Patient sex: M
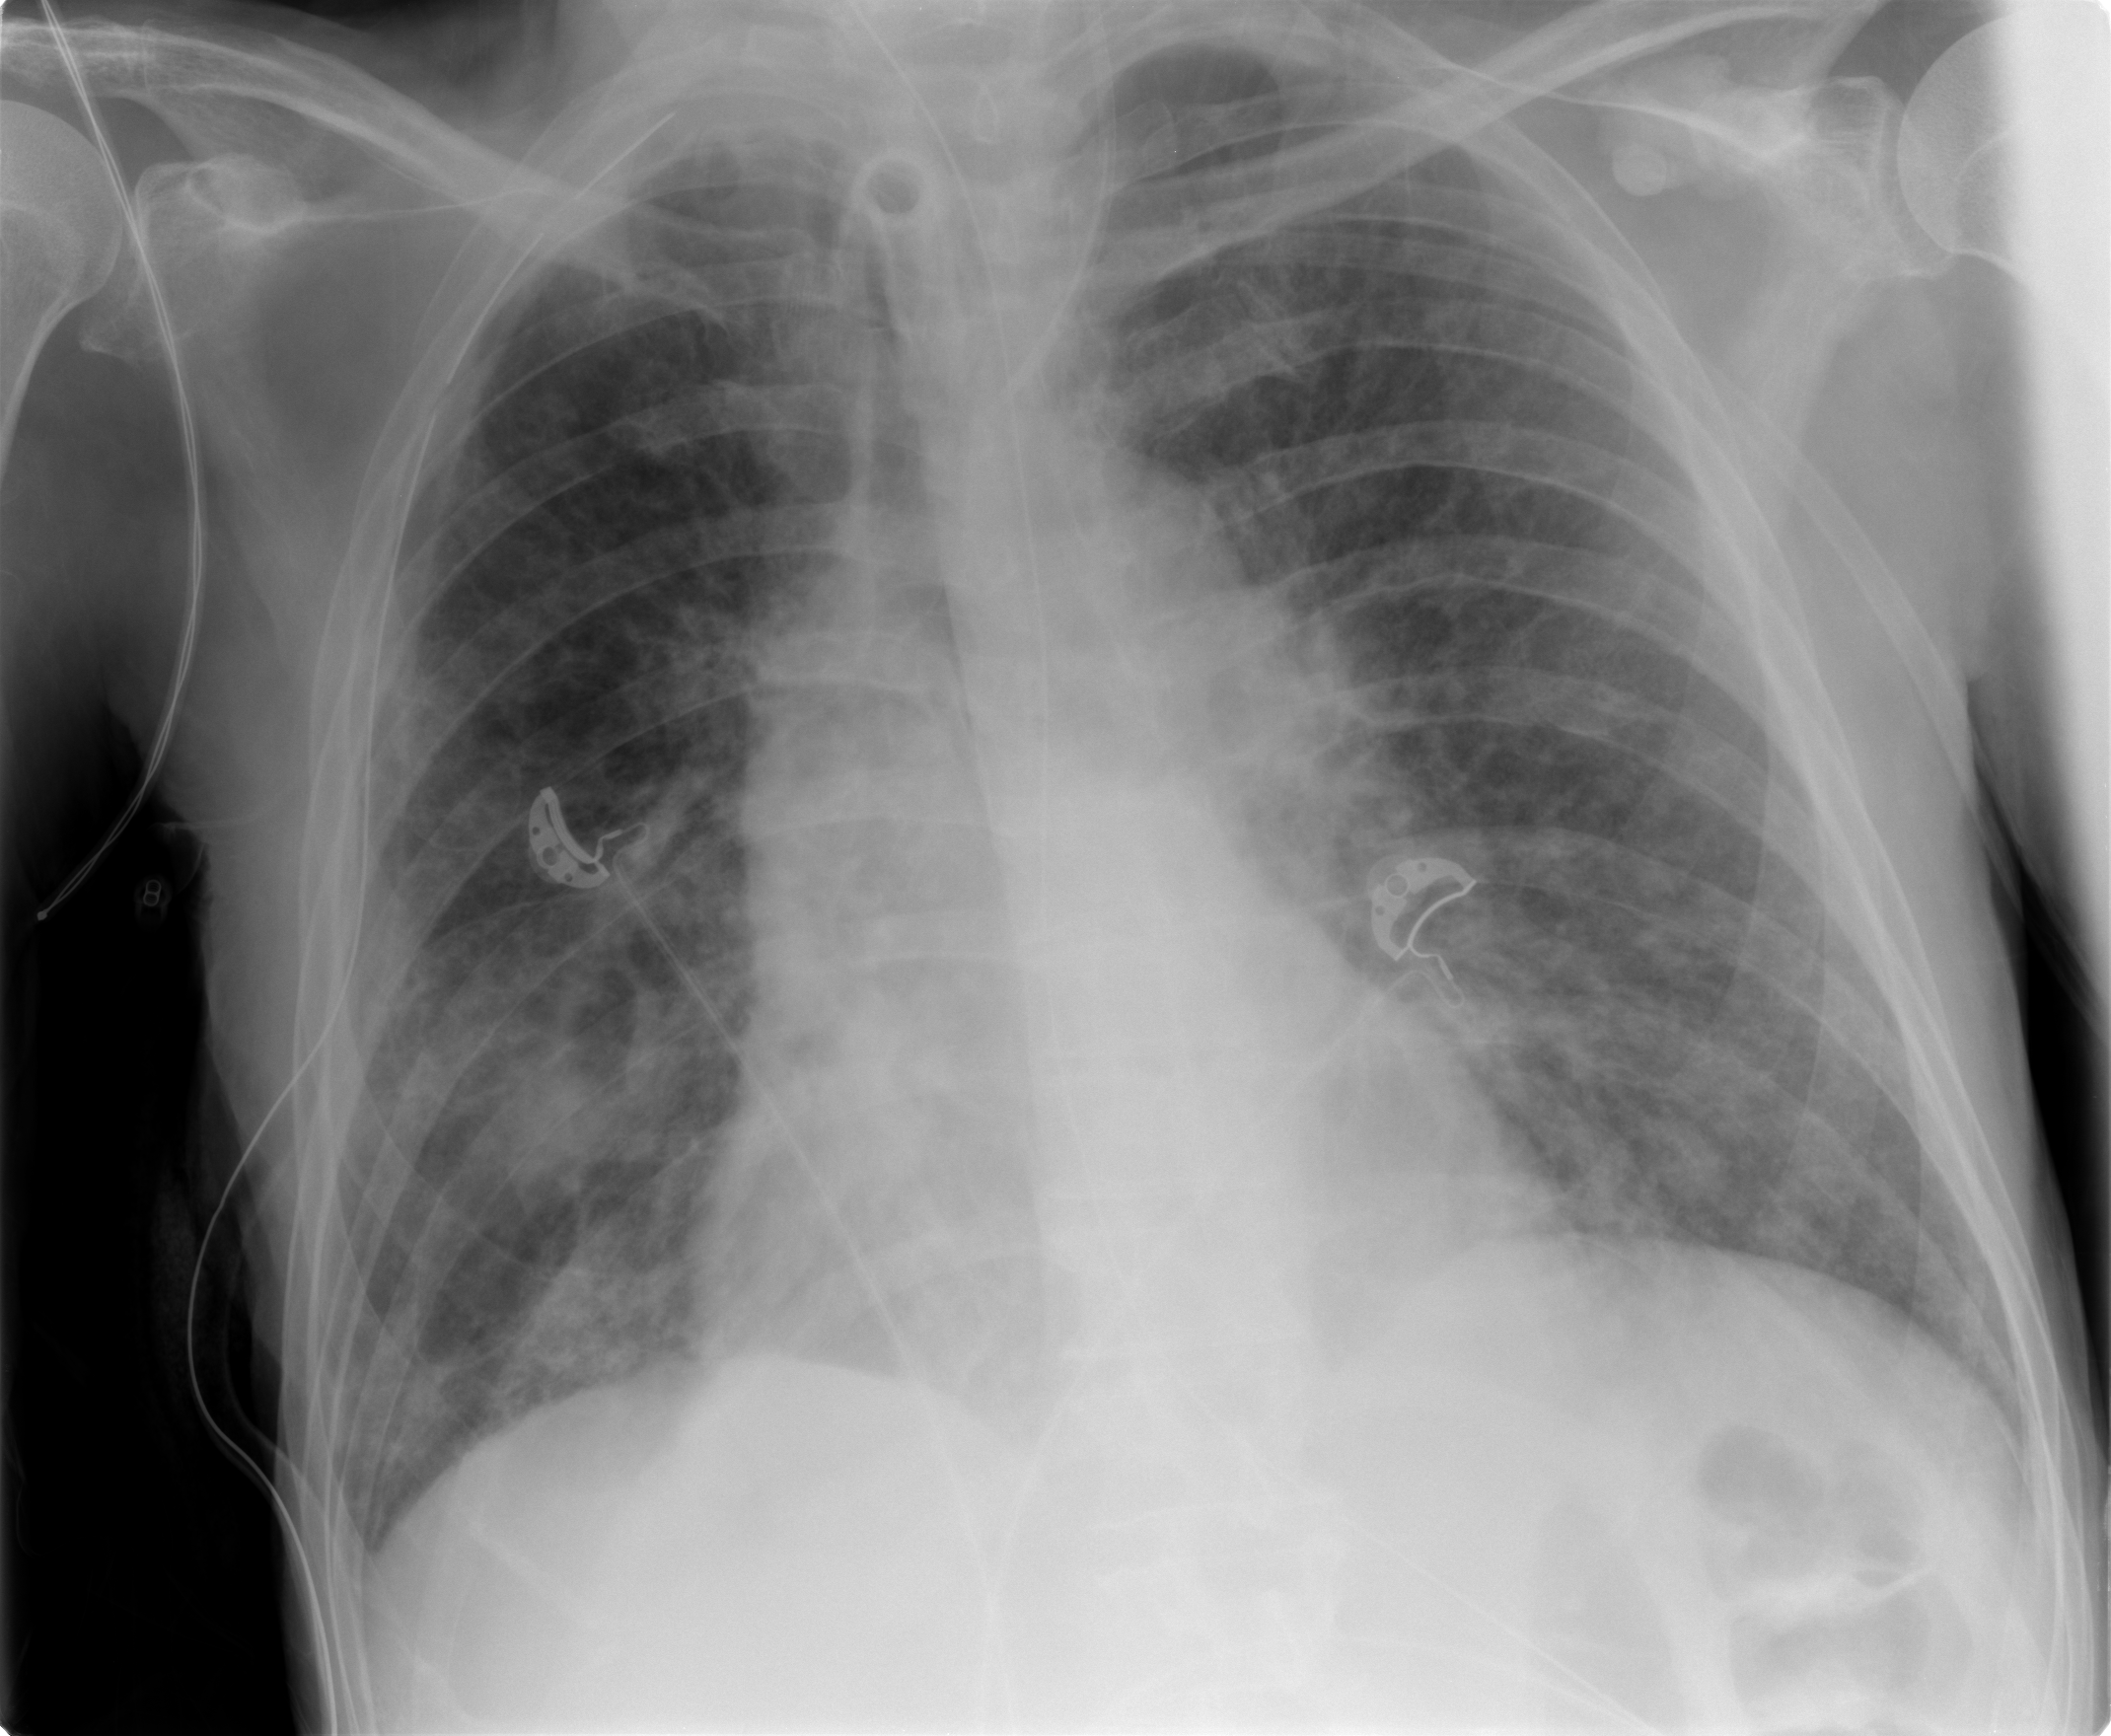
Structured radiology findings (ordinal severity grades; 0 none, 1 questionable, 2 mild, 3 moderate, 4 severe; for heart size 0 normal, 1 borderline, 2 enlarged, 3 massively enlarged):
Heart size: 0
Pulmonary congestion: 1
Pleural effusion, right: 1
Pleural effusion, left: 0
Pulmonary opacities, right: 3
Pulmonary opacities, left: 3
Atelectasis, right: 2
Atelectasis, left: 2